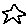
Label: star